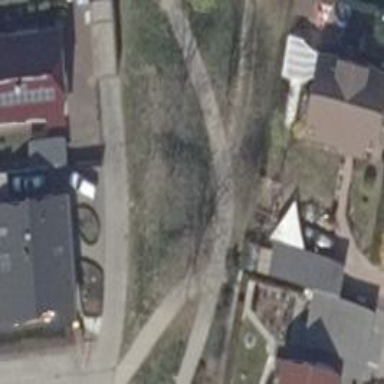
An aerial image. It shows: Path.